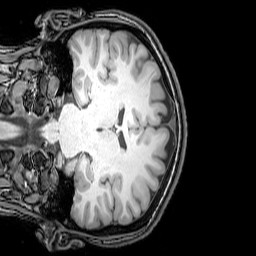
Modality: T1w
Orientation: coronal
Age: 24
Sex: female
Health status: healthy
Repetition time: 0.081 s
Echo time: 0.037 s